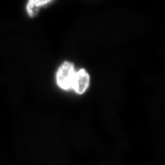
Tissue sample: ovarian
Magnification: 5.0x
Cell type: Myeloid cells
Senescence state: normal